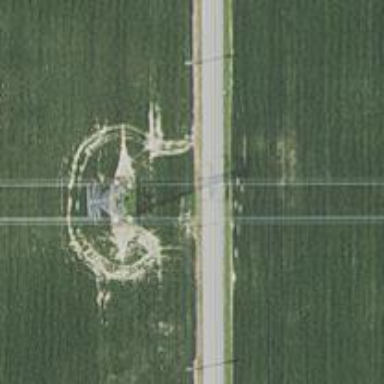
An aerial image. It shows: Power pole.